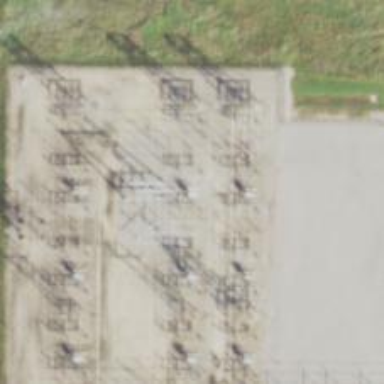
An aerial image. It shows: Switch used for power control.